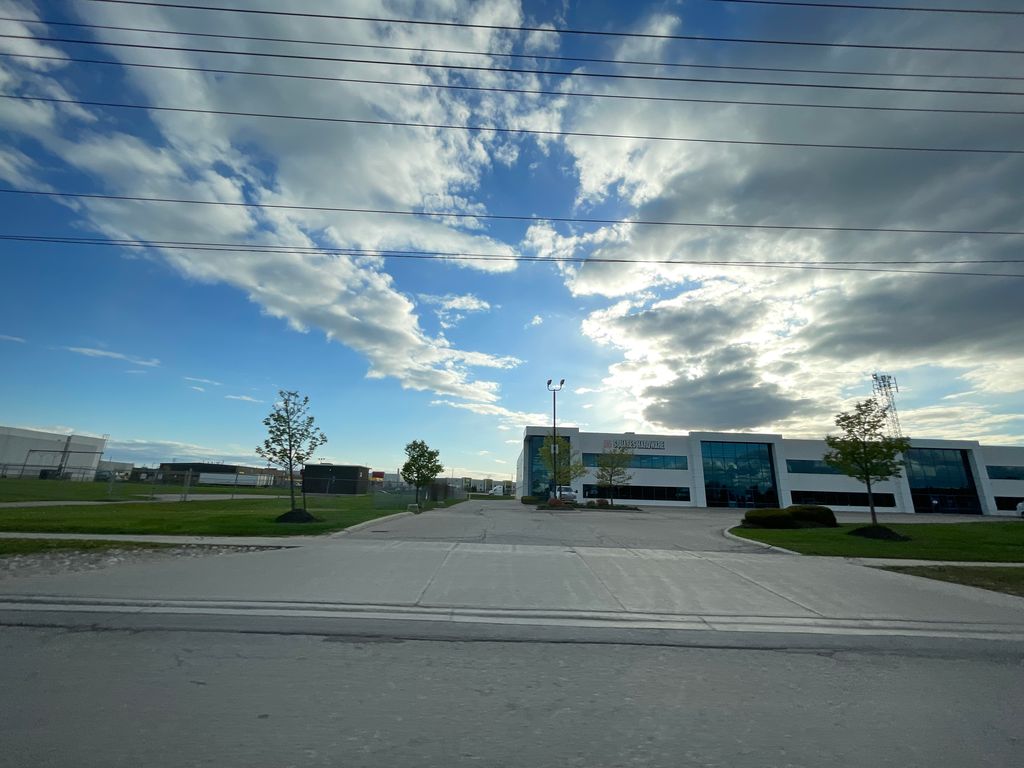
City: kitchener-waterloo